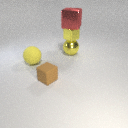
large red metal cube above small yellow metal cube